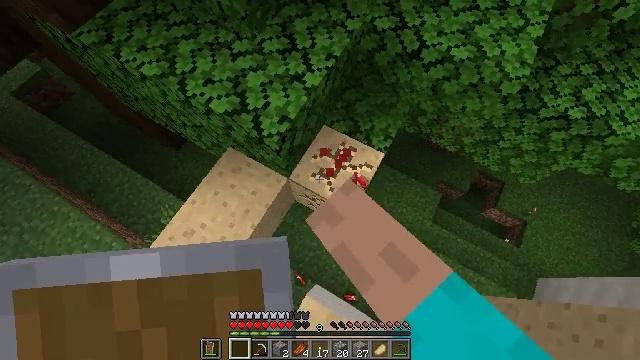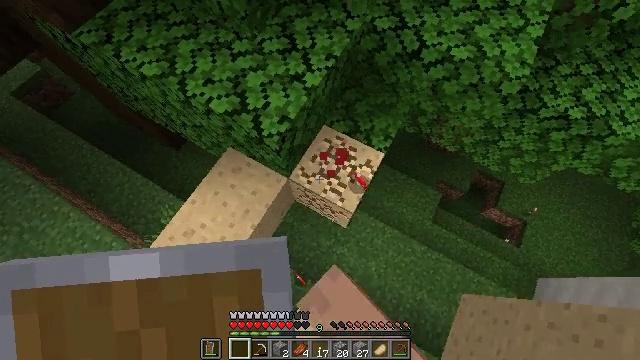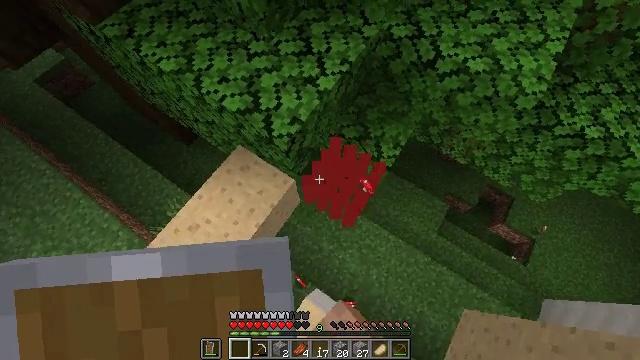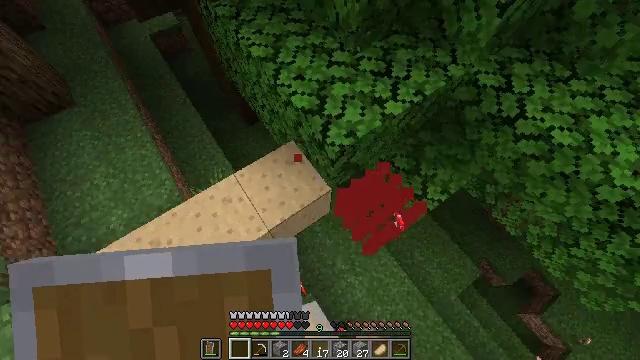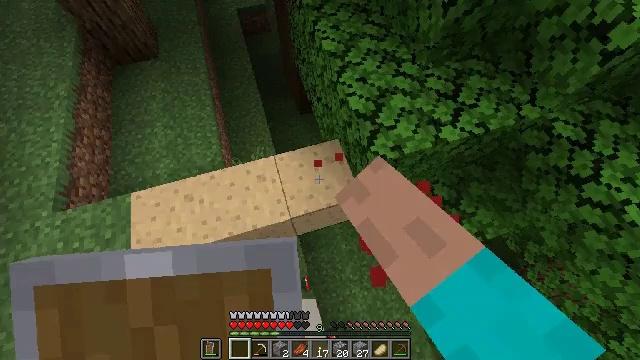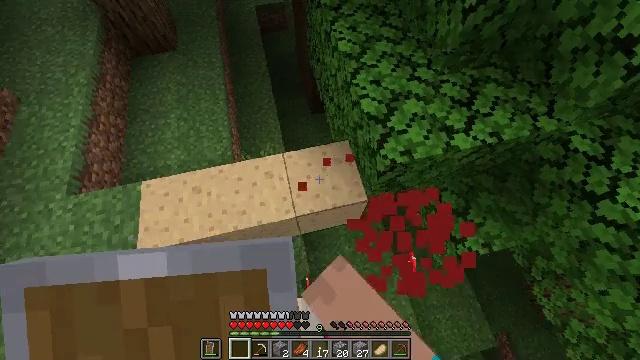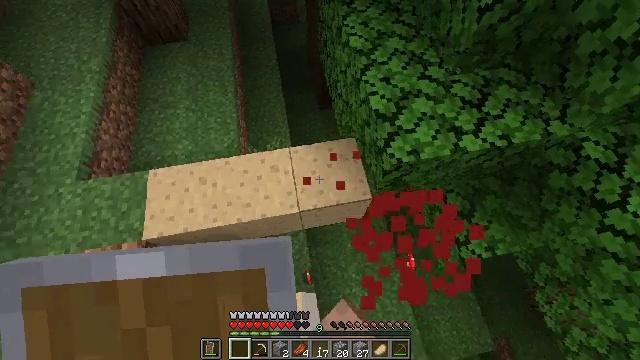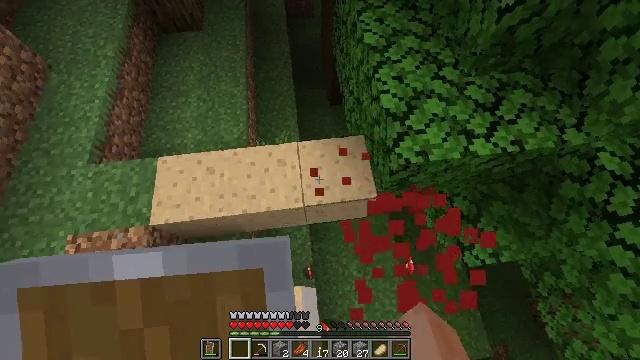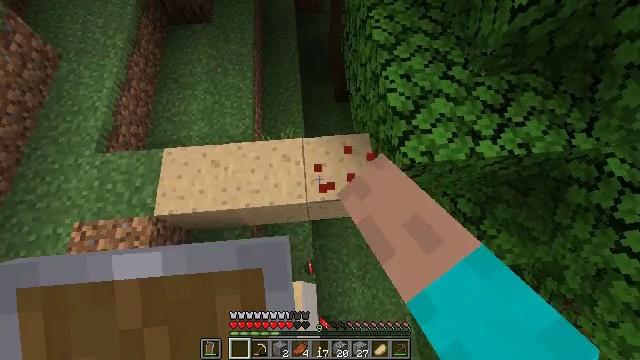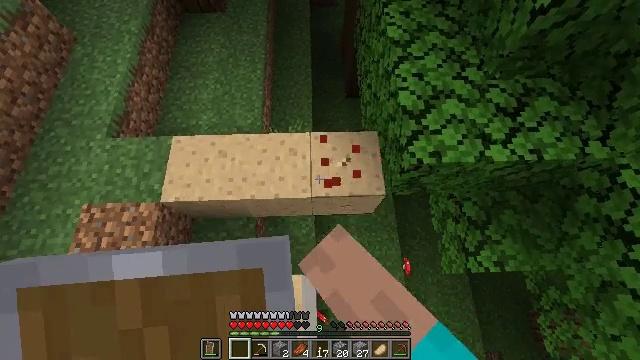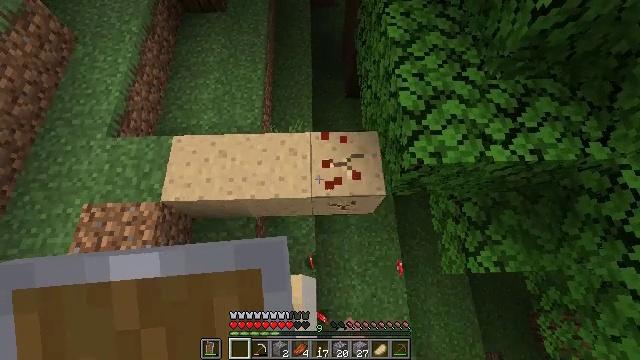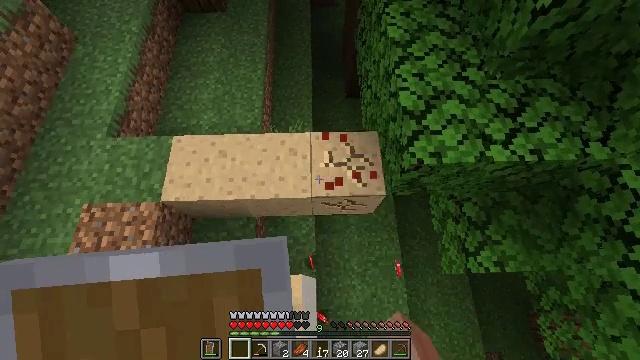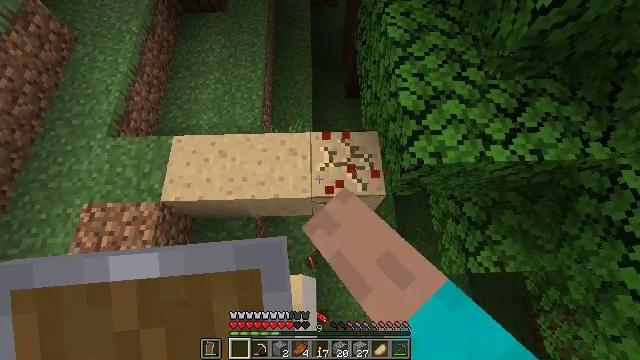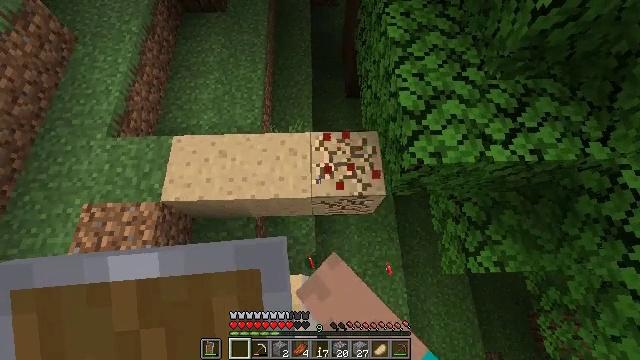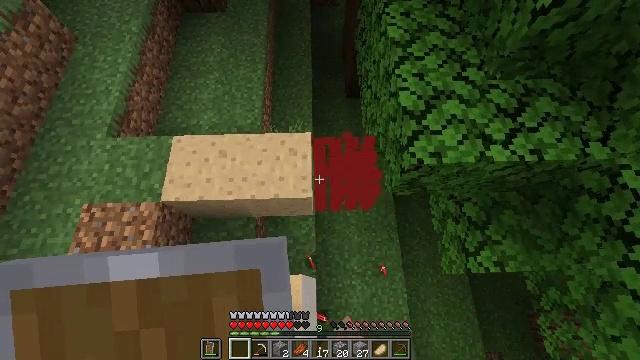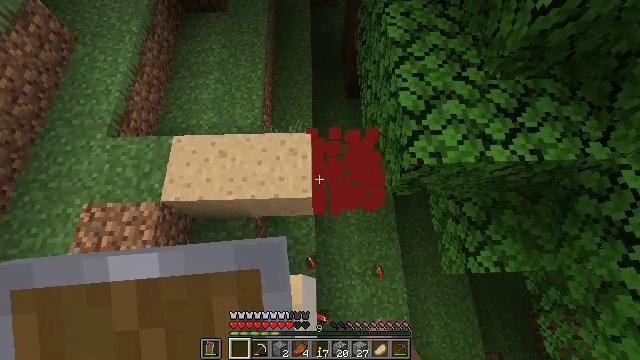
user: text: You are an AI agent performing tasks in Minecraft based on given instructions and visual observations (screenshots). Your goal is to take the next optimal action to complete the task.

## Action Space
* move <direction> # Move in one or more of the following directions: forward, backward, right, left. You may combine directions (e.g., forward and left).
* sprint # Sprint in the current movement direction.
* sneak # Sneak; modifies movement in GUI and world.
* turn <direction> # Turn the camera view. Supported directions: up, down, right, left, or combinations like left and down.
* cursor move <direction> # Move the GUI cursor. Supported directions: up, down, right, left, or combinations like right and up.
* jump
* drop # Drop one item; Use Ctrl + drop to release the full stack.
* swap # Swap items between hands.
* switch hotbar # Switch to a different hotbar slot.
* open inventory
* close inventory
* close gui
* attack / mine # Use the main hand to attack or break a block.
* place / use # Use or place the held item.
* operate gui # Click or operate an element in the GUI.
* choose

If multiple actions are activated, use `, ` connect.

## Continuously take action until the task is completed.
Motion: motion action
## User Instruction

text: Chop down the red mushroom block.
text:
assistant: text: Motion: sneak, attack / mine
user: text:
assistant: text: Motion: sneak, turn left, attack / mine
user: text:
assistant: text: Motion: sneak, turn left and up, attack / mine
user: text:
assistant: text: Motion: sneak, turn left, attack / mine
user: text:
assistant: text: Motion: sneak, turn left, attack / mine
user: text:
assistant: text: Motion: sneak, turn left, attack / mine
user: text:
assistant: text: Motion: sneak, turn left, attack / mine
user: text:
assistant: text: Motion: sneak, turn left, attack / mine
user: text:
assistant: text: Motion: sneak, turn left and down, attack / mine
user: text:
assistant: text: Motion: sneak, attack / mine
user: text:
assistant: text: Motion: sneak, attack / mine
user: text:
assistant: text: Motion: sneak, attack / mine
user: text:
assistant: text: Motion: sneak, attack / mine
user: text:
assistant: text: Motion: sneak, attack / mine
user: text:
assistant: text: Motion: sneak, attack / mine
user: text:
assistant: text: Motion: sneak, attack / mine
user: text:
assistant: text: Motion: sneak, turn left, attack / mine
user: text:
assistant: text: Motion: sneak, turn left, attack / mine
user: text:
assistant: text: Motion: sneak, turn left, attack / mine
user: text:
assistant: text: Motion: sneak, attack / mine
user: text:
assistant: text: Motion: sneak, attack / mine
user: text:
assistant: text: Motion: sneak, turn left, attack / mine
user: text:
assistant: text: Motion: sneak, turn left and up, attack / mine
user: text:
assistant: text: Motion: sneak, attack / mine
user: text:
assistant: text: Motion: sneak, turn left, attack / mine
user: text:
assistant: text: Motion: sneak, turn left, attack / mine
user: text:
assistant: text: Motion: sneak, turn left and up, attack / mine
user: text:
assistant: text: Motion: sneak, turn left, attack / mine
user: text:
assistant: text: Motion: sneak, attack / mine
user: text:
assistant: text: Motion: sneak, attack / mine